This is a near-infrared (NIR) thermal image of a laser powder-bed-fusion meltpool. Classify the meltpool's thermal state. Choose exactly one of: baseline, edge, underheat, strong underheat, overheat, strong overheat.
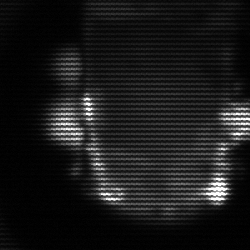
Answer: baseline